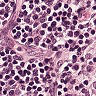
Metastatic tissue present: no